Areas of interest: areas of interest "Parking Lot"
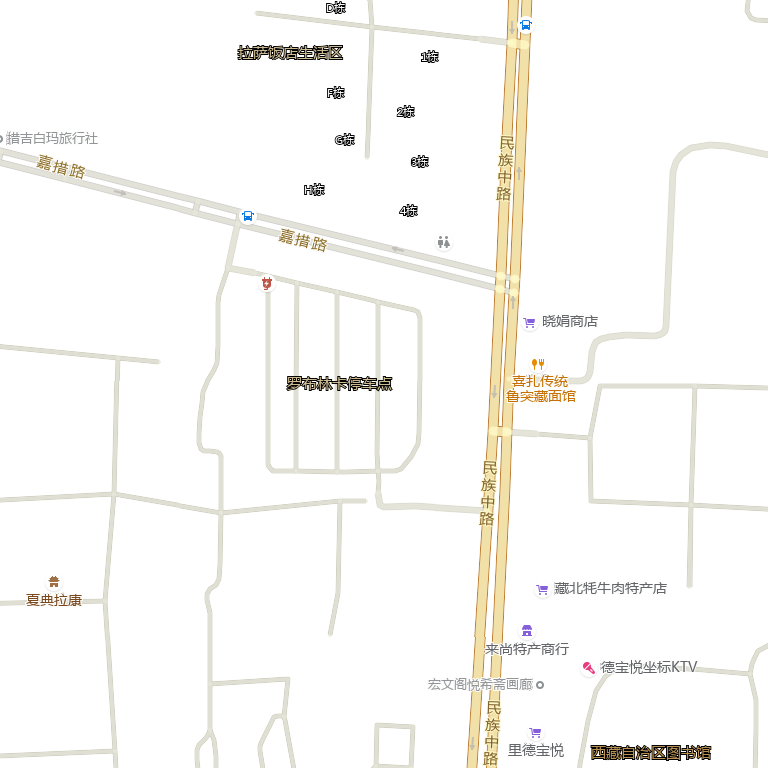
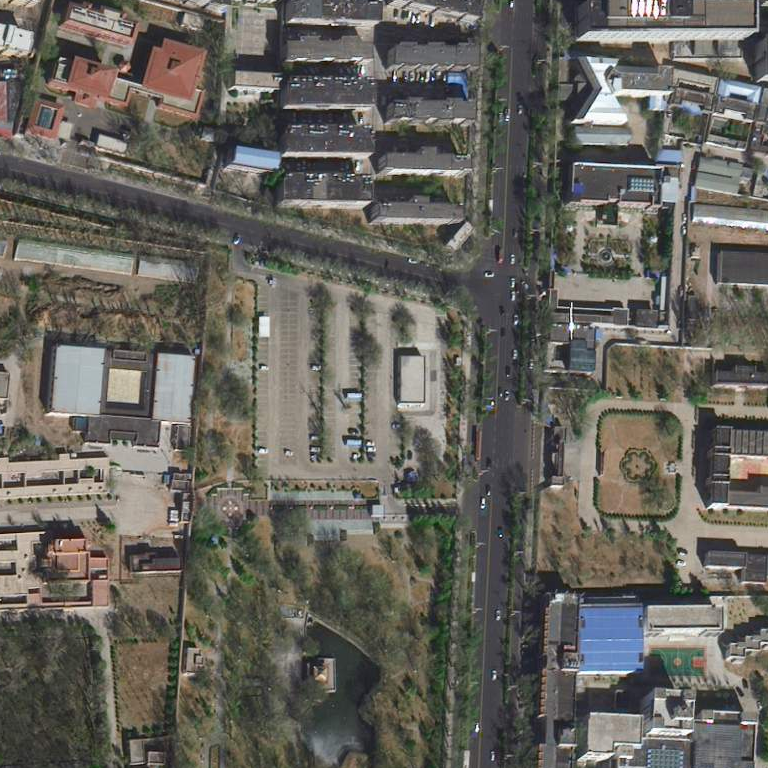